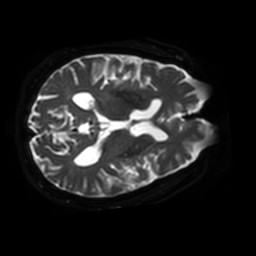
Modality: ADC
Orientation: axial
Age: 69
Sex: male
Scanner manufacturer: philips
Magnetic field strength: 3 T
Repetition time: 4.845 s
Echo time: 0.07415 s